Question: I am trying to generate some initial reports for Sitecore DMS but don't why the report is not getting updated even after 8 hours.
What should be changed in Sitecore Configurations to regenerate or process the latest DMS reports?
I have tried to change the settings guided <URL>.

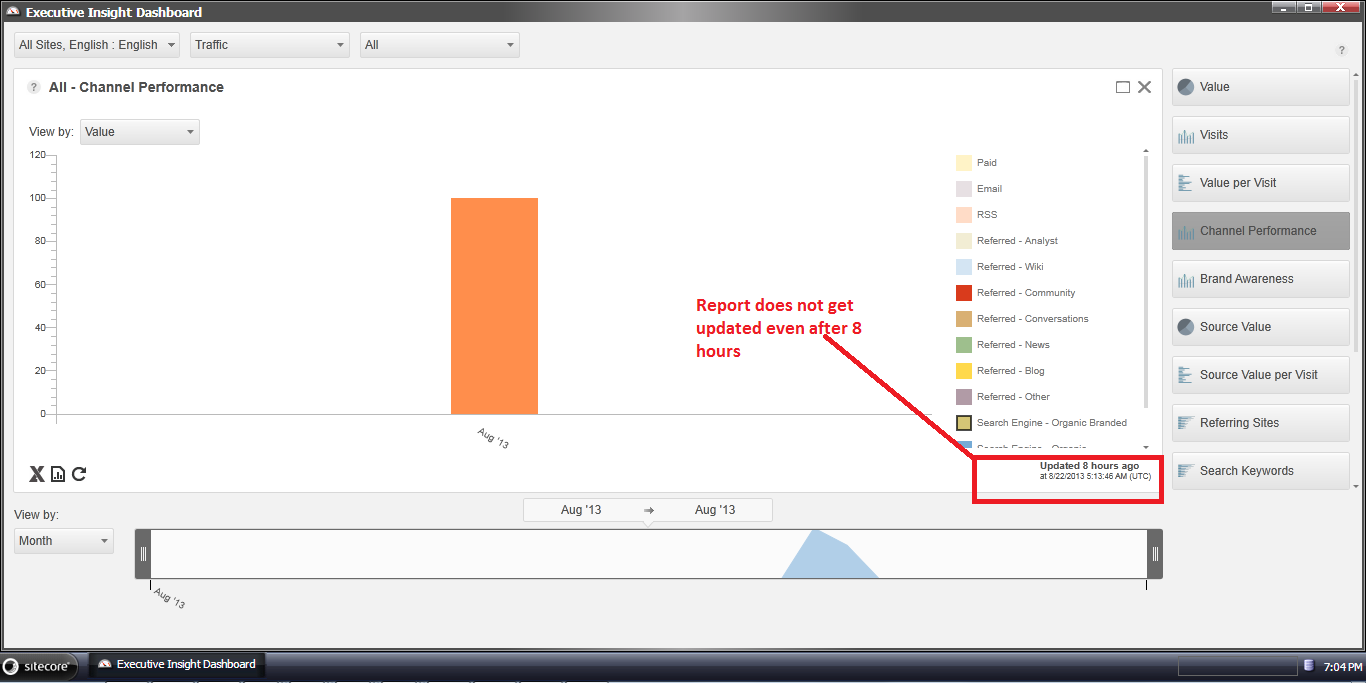
Answer: The data for the dashboard is only updated every 24 hours. See section 4.1 in the <URL> for reference.
You may also manually hit the "refresh" button that is in the lower-left of your screenshot, above the "View by" dropdown if you need immediate results.